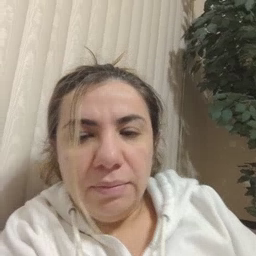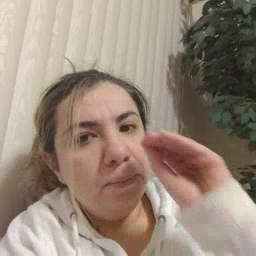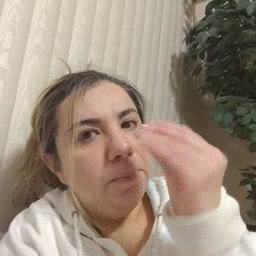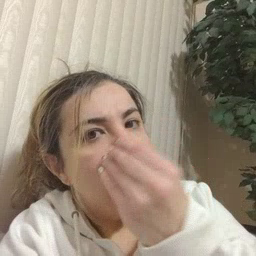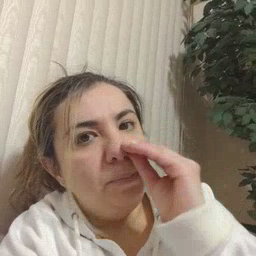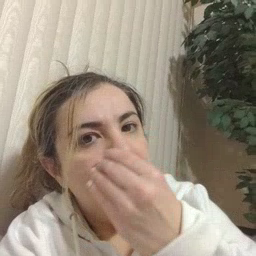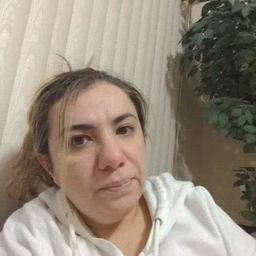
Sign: flower